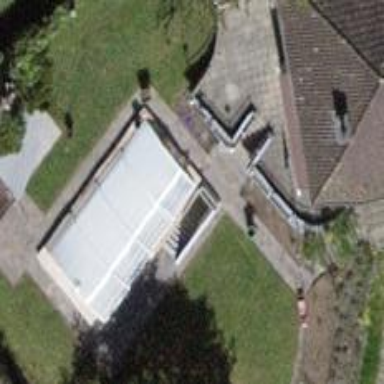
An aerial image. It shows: Swimming pool located in leisure land.